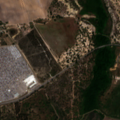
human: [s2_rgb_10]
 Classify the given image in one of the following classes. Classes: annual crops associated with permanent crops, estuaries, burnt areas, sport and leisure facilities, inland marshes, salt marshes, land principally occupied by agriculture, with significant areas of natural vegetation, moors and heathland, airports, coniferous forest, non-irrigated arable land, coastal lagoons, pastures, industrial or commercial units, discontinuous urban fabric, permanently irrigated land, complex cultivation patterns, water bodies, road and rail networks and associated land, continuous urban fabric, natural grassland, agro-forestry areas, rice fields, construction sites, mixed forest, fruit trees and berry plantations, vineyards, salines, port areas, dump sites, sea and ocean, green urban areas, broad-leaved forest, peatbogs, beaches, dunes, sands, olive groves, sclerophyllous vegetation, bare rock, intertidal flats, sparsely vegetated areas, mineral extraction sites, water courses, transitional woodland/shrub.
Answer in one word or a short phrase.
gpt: continuous urban fabric